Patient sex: M
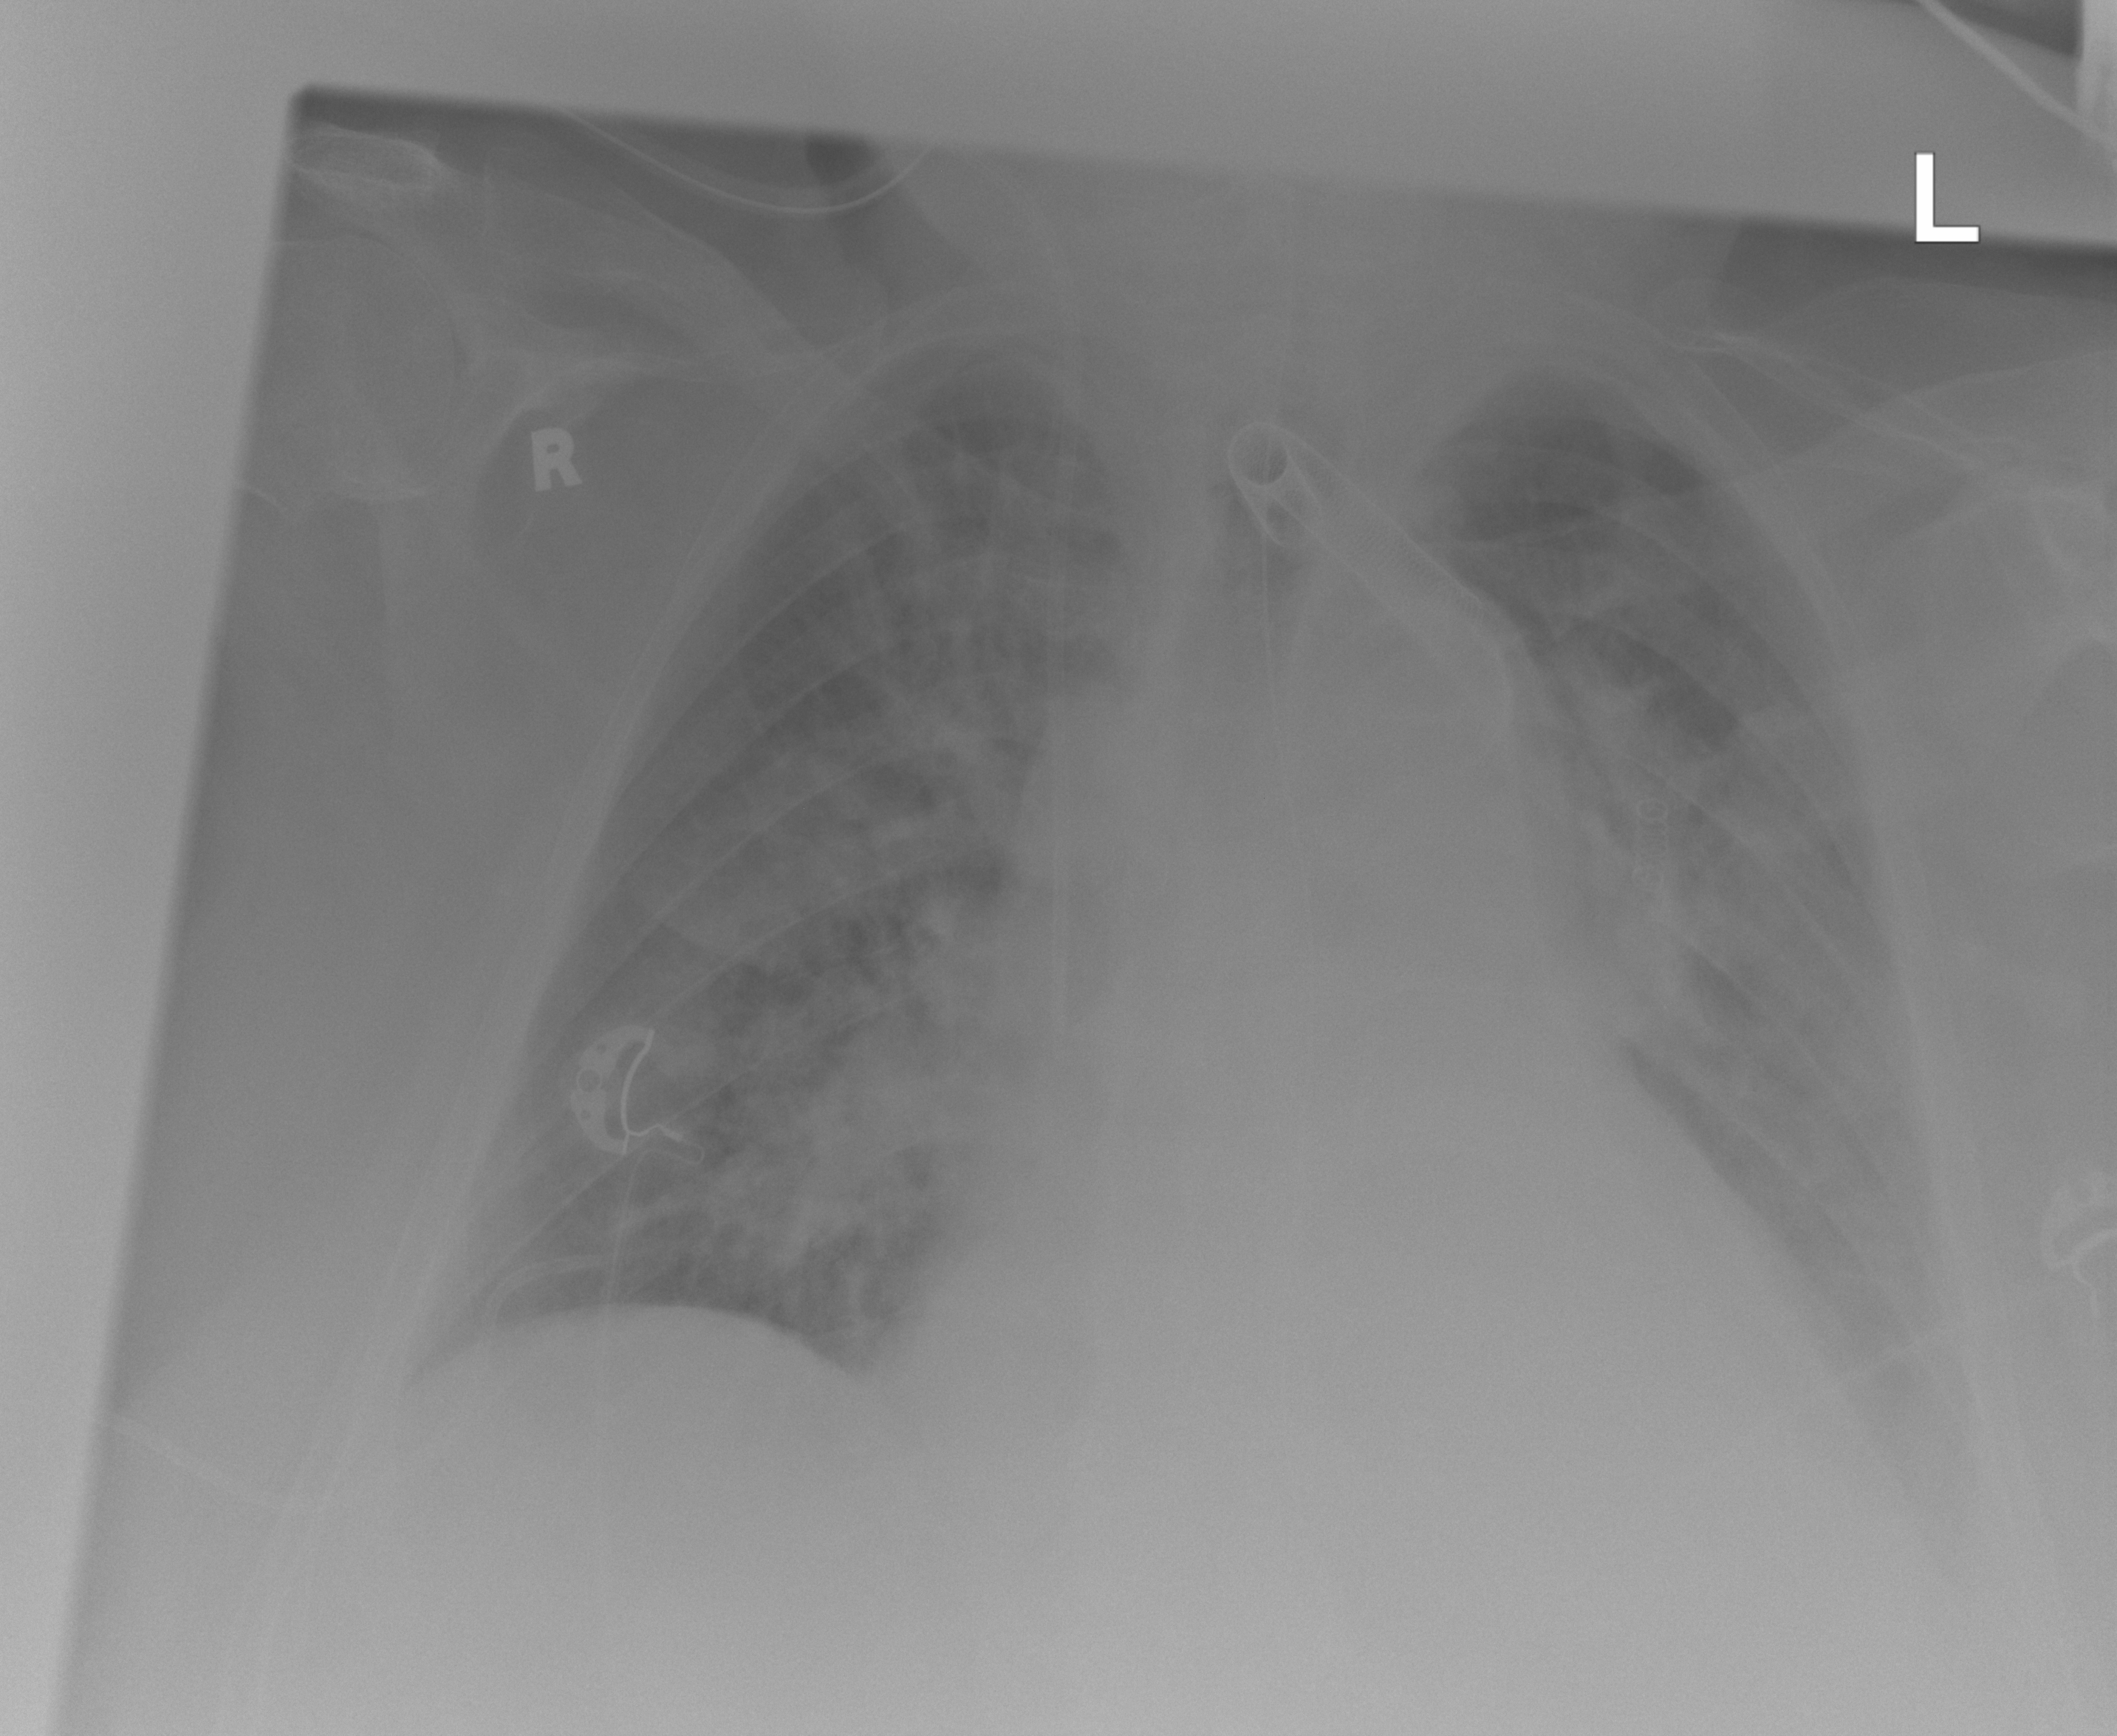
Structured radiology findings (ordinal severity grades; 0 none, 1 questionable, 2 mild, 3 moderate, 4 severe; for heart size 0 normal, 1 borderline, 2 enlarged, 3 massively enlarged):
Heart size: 2
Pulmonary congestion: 2
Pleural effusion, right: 1
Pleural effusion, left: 2
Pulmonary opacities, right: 2
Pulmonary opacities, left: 2
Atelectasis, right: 1
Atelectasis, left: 2